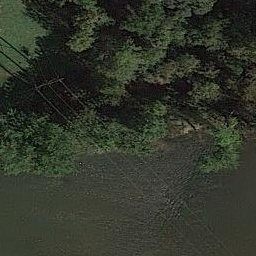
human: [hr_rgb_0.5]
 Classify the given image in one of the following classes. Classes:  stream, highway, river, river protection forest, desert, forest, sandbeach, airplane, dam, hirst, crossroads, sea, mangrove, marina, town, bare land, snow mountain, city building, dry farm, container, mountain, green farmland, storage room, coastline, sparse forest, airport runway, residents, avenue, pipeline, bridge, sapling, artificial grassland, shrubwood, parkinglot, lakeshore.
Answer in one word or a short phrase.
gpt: river protection forest